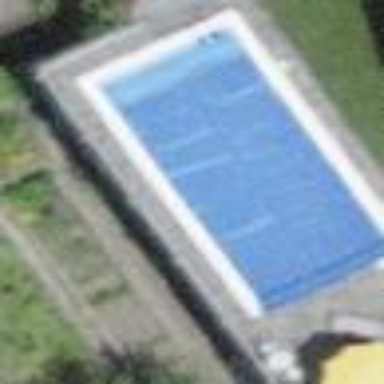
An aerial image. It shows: Swimming pool located in leisure land.